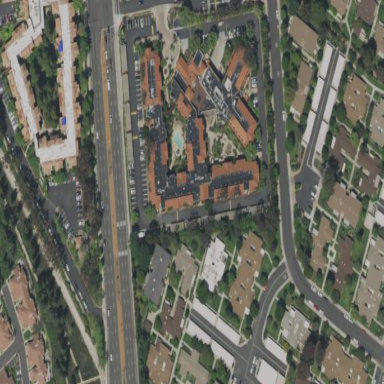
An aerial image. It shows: Nursing home building.